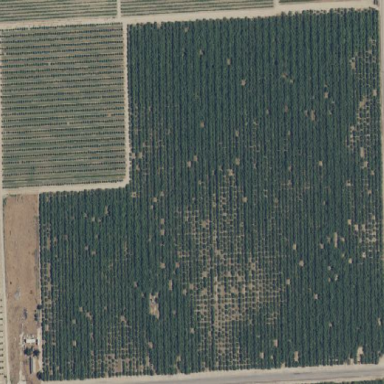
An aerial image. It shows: Orchard filled with almond trees.